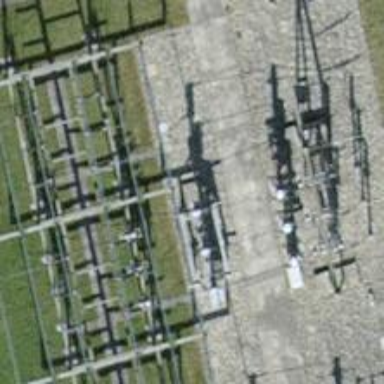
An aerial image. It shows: Power line with three cables configured as busbar.